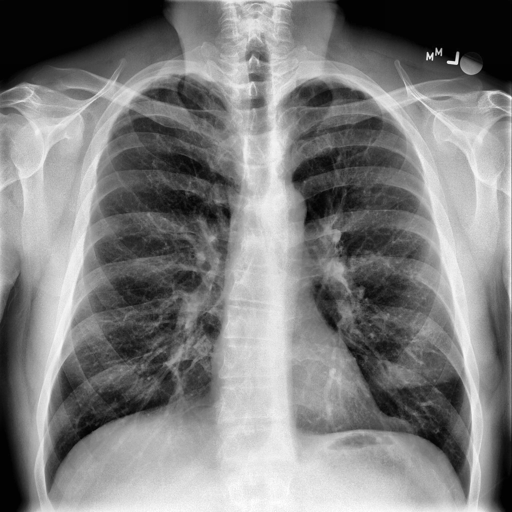
Finding: NORMAL